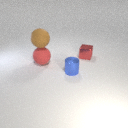
large brown rubber sphere above large red rubber sphere